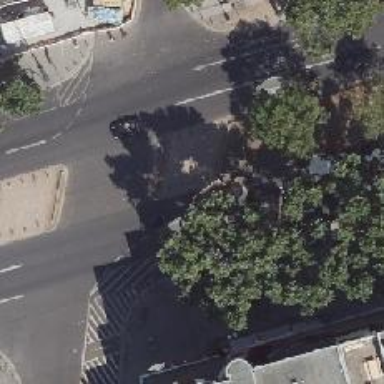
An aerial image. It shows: Traffic island located on footway.